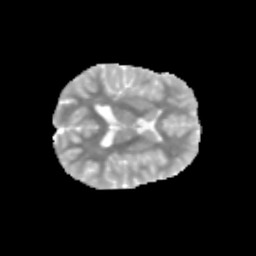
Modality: MD
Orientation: axial
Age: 11
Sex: female
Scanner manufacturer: siemens
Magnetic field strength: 3 T
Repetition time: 3.8 s
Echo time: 0.07 s